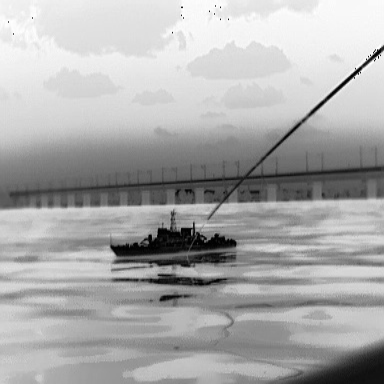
There is a warship in the infrared image.